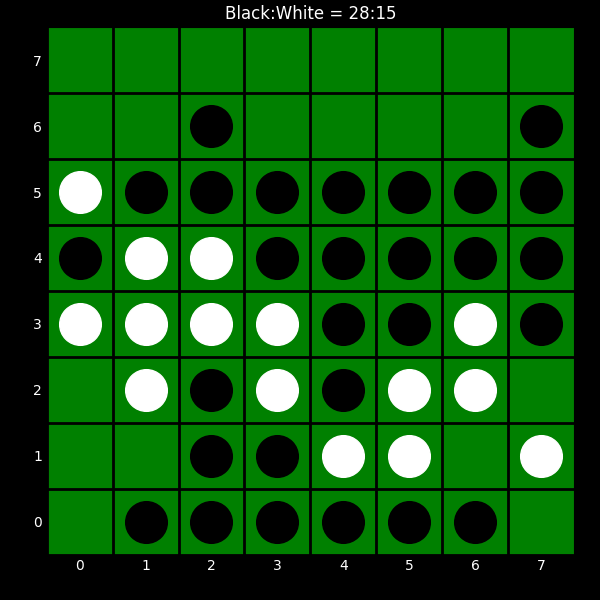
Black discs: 28
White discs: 15